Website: lowes
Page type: payment
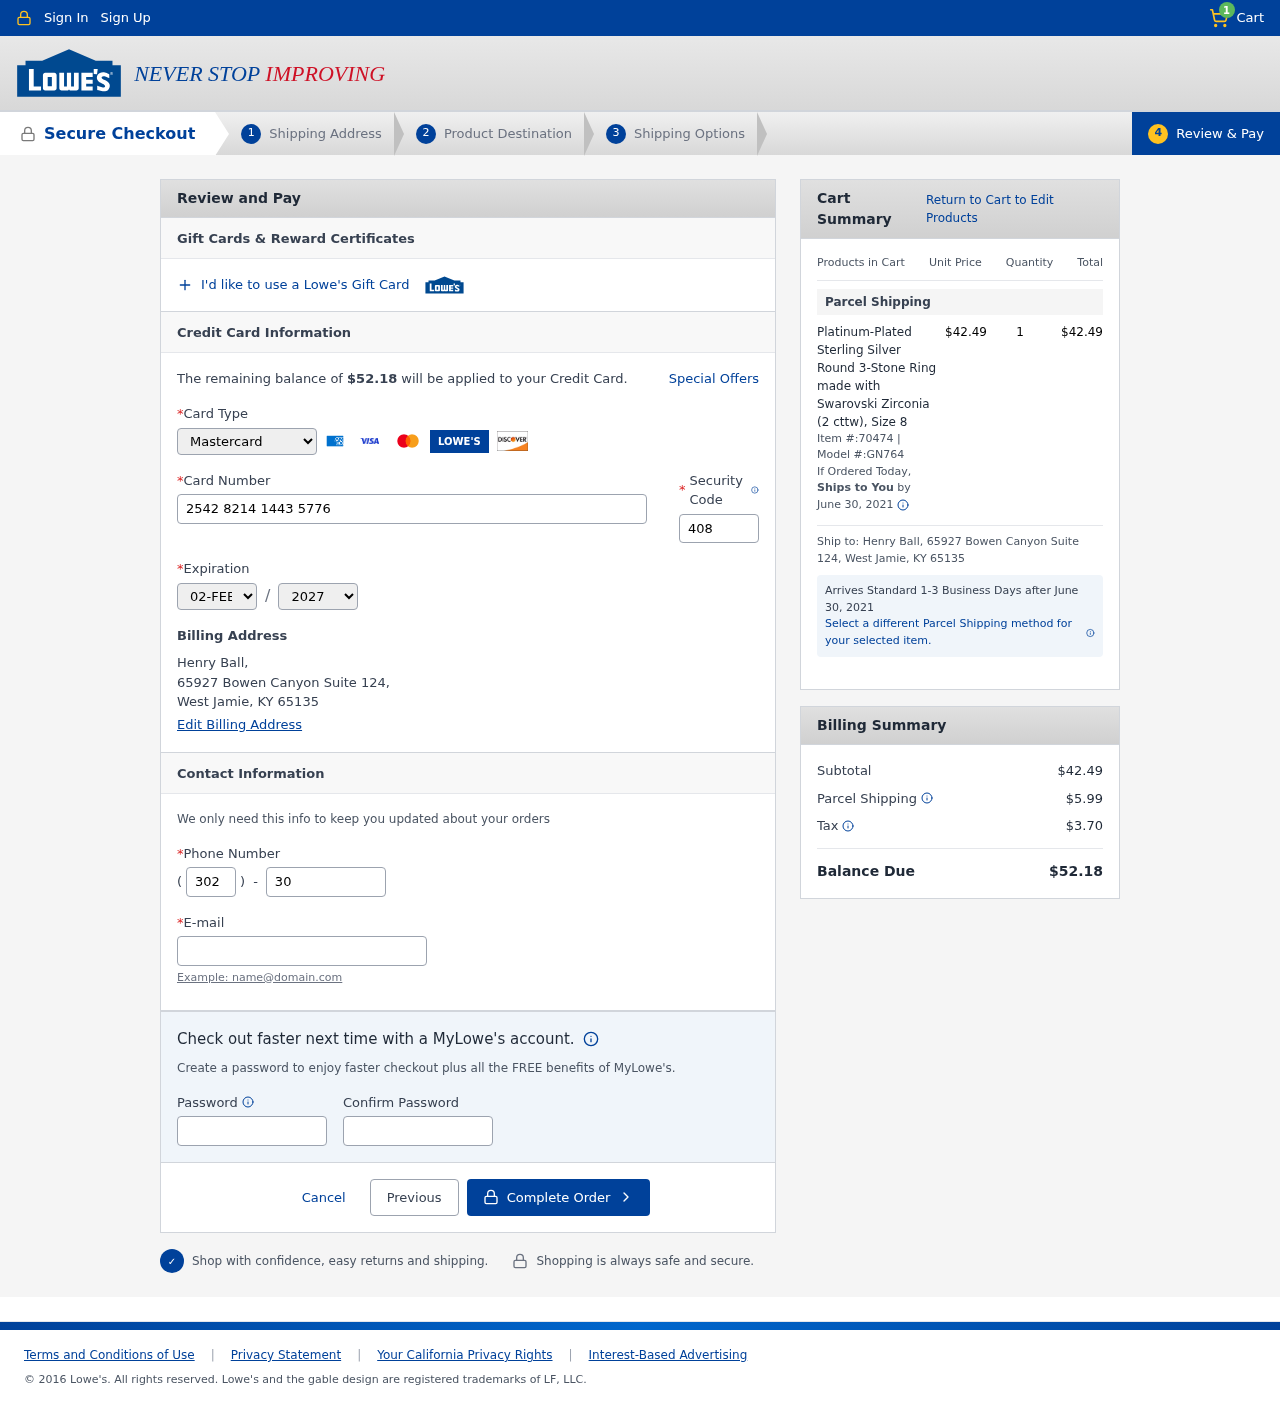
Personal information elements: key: PII_CARD_CVV
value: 408
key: PII_CARD_EXPIRY_MONTH
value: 02
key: PII_CARD_EXPIRY_YEAR
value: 27
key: PII_CARD_NUMBER
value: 2542 8214 1443 5776
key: PII_CARD_TYPE
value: Mastercard
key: PII_CITY_STATE_ZIP
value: West Jamie, KY 65135
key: PII_EMAIL
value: henry_ball@hotmail.com
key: PII_FULLNAME
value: Henry Ball,
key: PII_PHONE
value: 3026926448
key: PII_PHONE_AREA
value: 302
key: PII_STREET
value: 65927 Bowen Canyon Suite 124
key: PII_STREET
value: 65927 Bowen Canyon Suite 124,
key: PII_FULLNAME2
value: Henry Ball
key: PII_CITY
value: West Jamie
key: PII_STATE_ABBR
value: KY
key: PII_POSTCODE
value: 65135
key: PII_POSTCODE_FULL
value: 65135
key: PII_CITY_STATE
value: West Jamie, KY
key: PII_POSTCODE_NUMERIC
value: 65135
Product elements: key: PRODUCT1_NAME
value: Platinum-Plated Sterling Silver Round 3-Stone Ring made with Swarovski Zirconia (2 cttw), Size 8
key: PRODUCT1_PRICE
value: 42.49
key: PRODUCT1_QUANTITY
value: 1
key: PRODUCT1_ITEM
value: Item #:70474
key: PRODUCT1_MODEL
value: Model #:GN764
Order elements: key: ORDER_NUM_ITEMS
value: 1
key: ORDER_TOTAL
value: $52.18
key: ORDER_SHIPPING_DATE
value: June 30, 2021
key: ORDER_SUBTOTAL
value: $42.49
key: ORDER_SHIPPING_DATE2
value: June 30, 2021
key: ORDER_SHIPPING_COST
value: $5.99
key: ORDER_TAX
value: $3.70